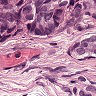
Metastatic tissue present: yes